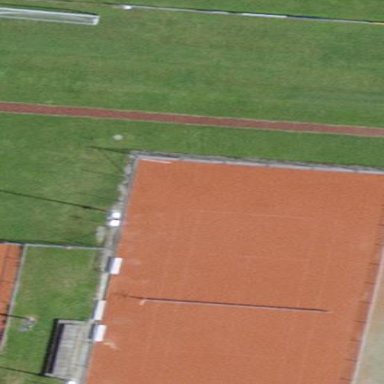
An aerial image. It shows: Tennis court on pitch.